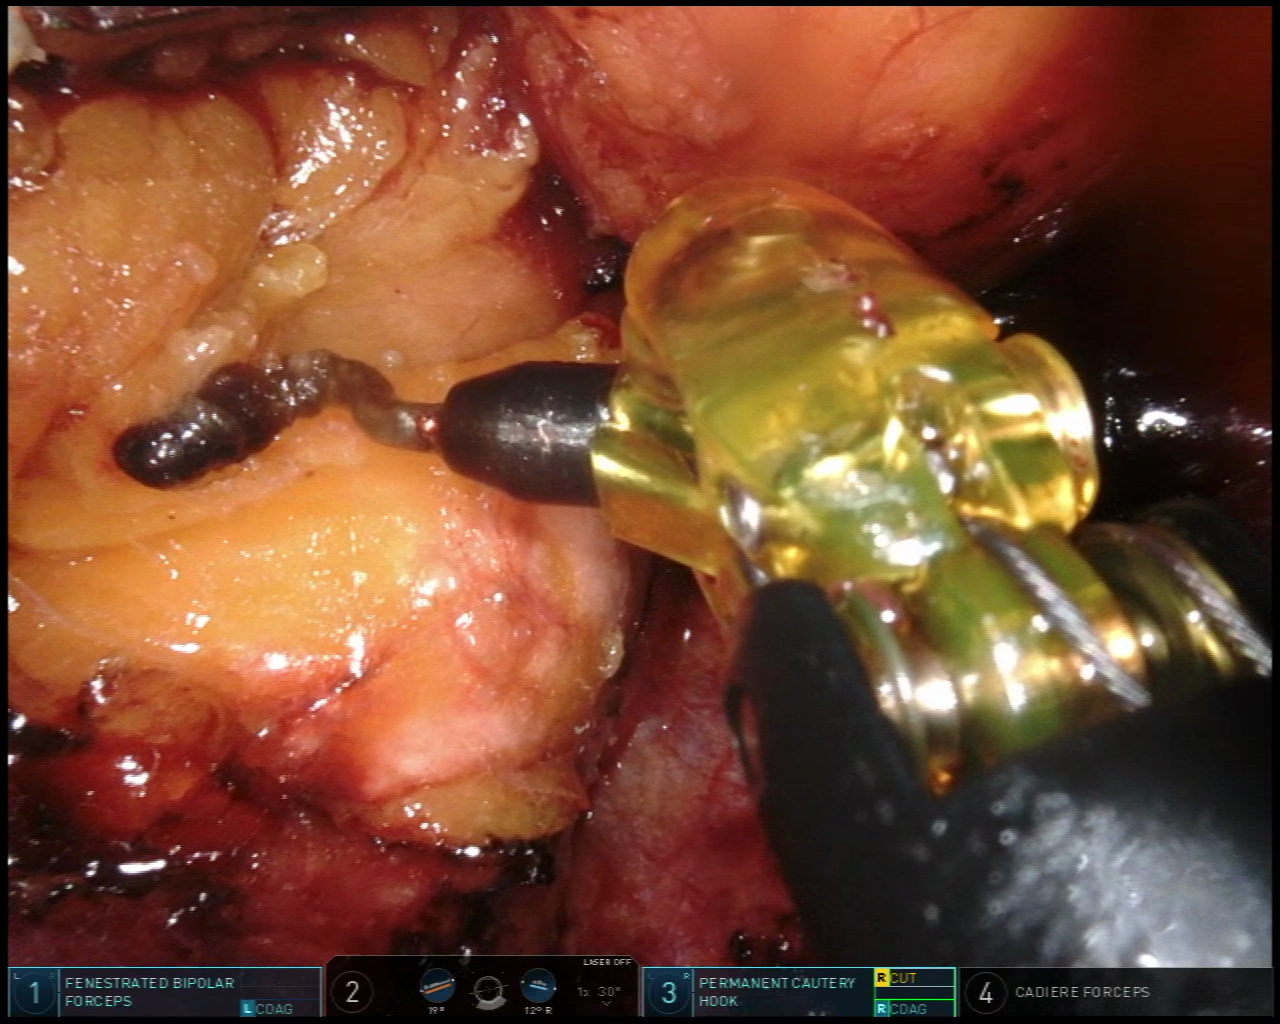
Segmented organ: pancreas
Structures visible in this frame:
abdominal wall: no
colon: no
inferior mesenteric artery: no
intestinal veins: no
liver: no
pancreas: yes
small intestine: no
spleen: no
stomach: no
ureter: no
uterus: no
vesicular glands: no